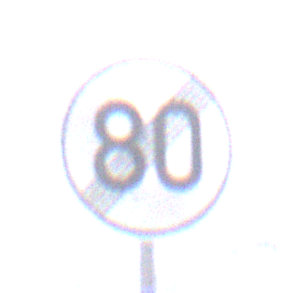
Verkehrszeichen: EndeGeschwindigkeit80
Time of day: MorningAfternoon
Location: Outdoor (Urban)
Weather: Overcast
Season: NotSpecified
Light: Natural